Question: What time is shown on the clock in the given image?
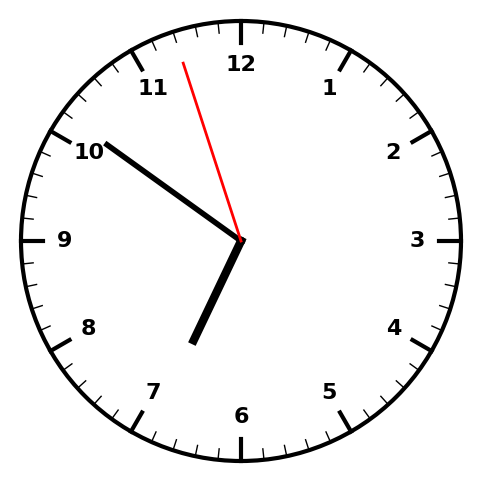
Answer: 06:50:57